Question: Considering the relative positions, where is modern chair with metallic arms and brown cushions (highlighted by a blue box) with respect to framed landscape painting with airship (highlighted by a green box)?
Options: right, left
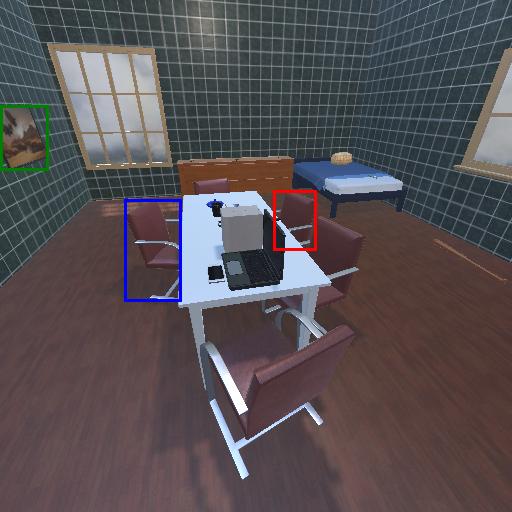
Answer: right